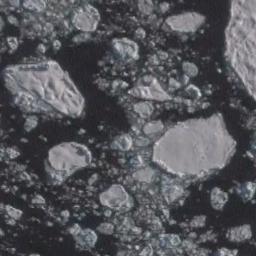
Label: sea_ice